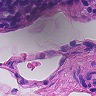
Metastatic tissue present: no